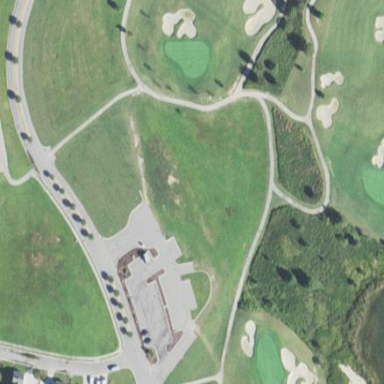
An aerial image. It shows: Rough area on grassy golf course.